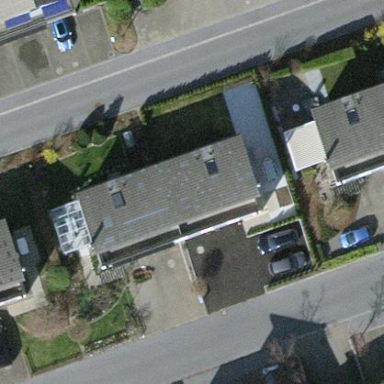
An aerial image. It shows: Semi-detached house.